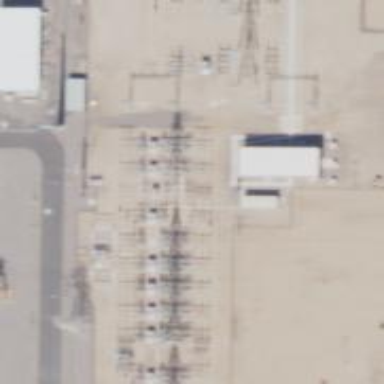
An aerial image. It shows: Switch for power supply.